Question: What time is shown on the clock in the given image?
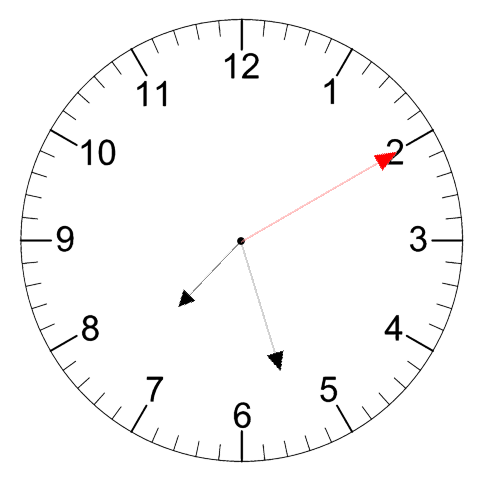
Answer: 07:27:10